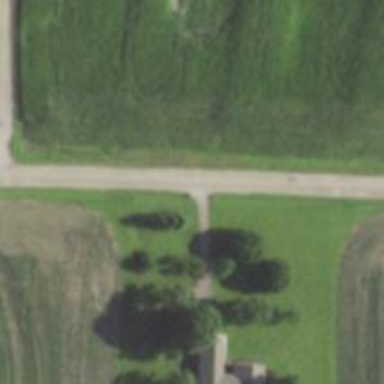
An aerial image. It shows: Driveway.